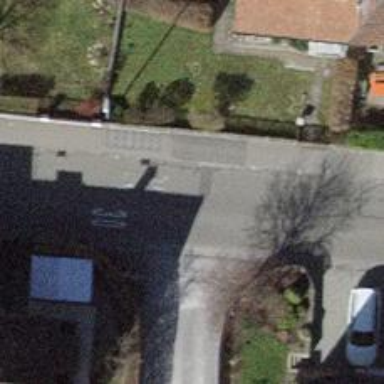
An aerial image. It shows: Residential road.